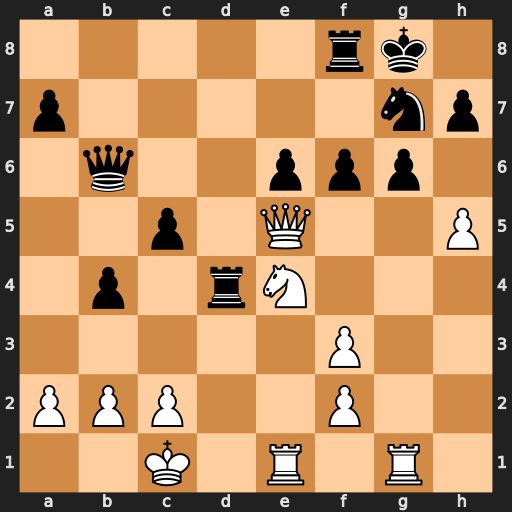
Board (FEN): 5rk1/p5np/1q2ppp1/2p1Q2P/1p1rN3/5P2/PPP2P2/2K1R1R1
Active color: w
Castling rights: -
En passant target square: -
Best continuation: Nxf6+ Rxf6 Qxf6